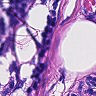
Metastatic tissue present: no